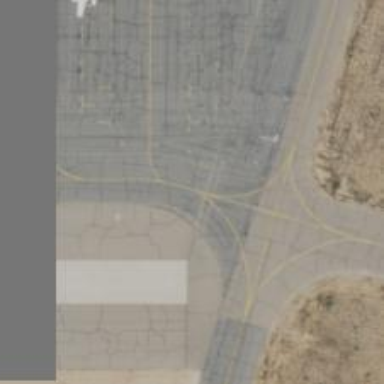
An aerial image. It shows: View of taxiway at the airport.